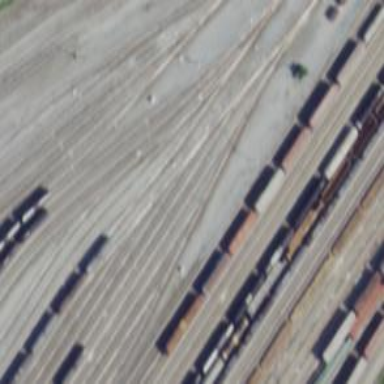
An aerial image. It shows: Railway yard in service.